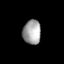
Tissue: lung
Cell type: Fibroblasts
Senescence score: 0.7202
Nuclear area (px): 428
Mean DAPI intensity: 162.589